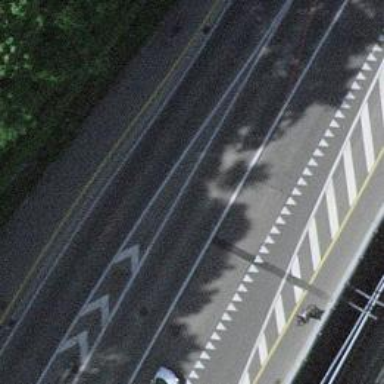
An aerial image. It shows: Primary highway with asphalt surface and cycle track on the right side.